Field crop: maize
Growth stage: 2
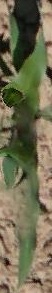
Species: maize